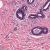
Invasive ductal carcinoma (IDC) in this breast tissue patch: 0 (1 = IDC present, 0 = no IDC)